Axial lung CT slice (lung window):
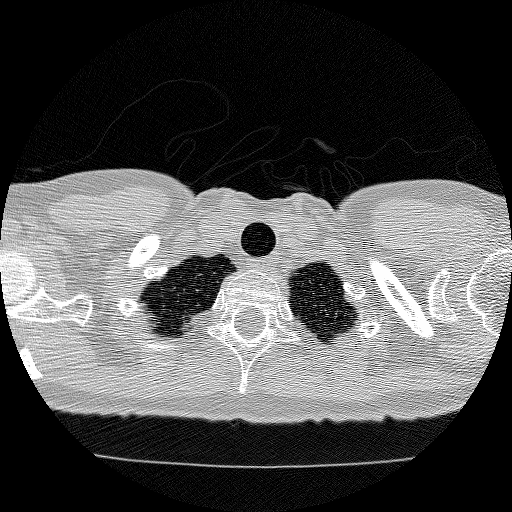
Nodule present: no